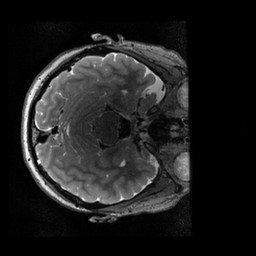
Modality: T2w
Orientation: axial
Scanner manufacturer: siemens
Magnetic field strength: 3 T
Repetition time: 3.2 s
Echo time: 0.564 s